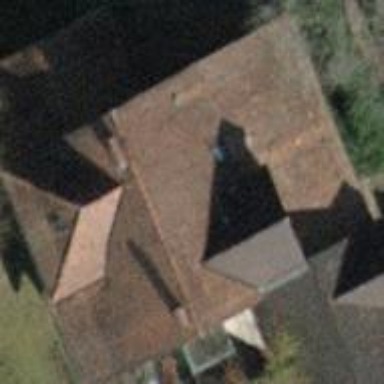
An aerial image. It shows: The building has gabled roof.